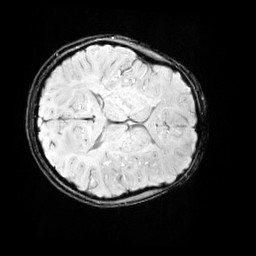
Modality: SWI
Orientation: axial
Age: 10
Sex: female
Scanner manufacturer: siemens
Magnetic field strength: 3 T
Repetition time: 0.027 s
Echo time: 0.02 s